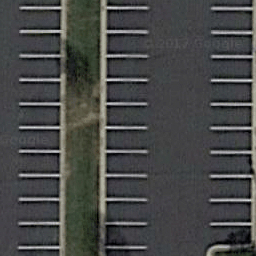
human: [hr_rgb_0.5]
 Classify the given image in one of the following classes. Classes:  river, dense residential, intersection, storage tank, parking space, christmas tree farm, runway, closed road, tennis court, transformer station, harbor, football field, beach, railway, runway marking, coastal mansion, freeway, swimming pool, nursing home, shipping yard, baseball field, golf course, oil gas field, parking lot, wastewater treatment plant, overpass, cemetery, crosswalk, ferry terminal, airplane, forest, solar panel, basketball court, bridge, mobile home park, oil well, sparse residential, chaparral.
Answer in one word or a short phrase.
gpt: parking space